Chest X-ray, AP view. Patient: 22 years old, sex M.
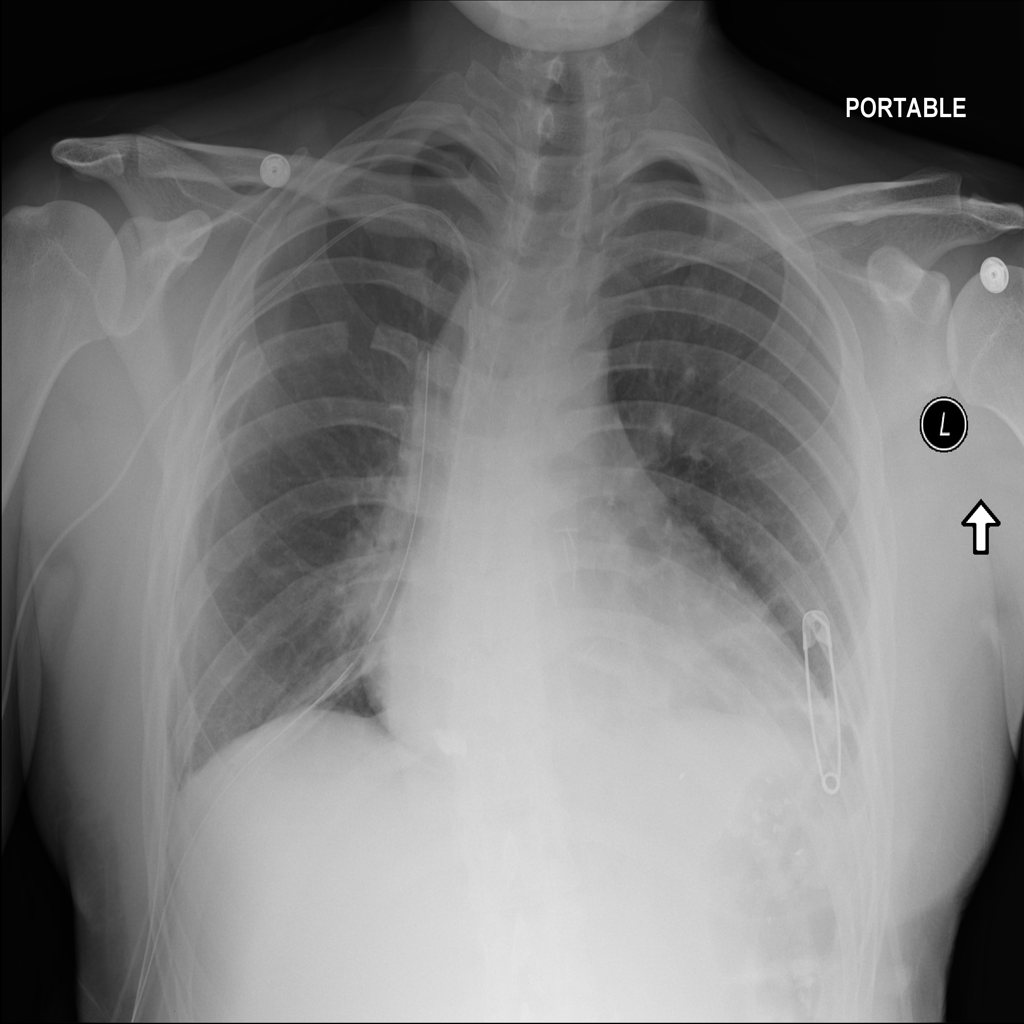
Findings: Cardiomegaly, Effusion, Infiltration, Pneumothorax